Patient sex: M
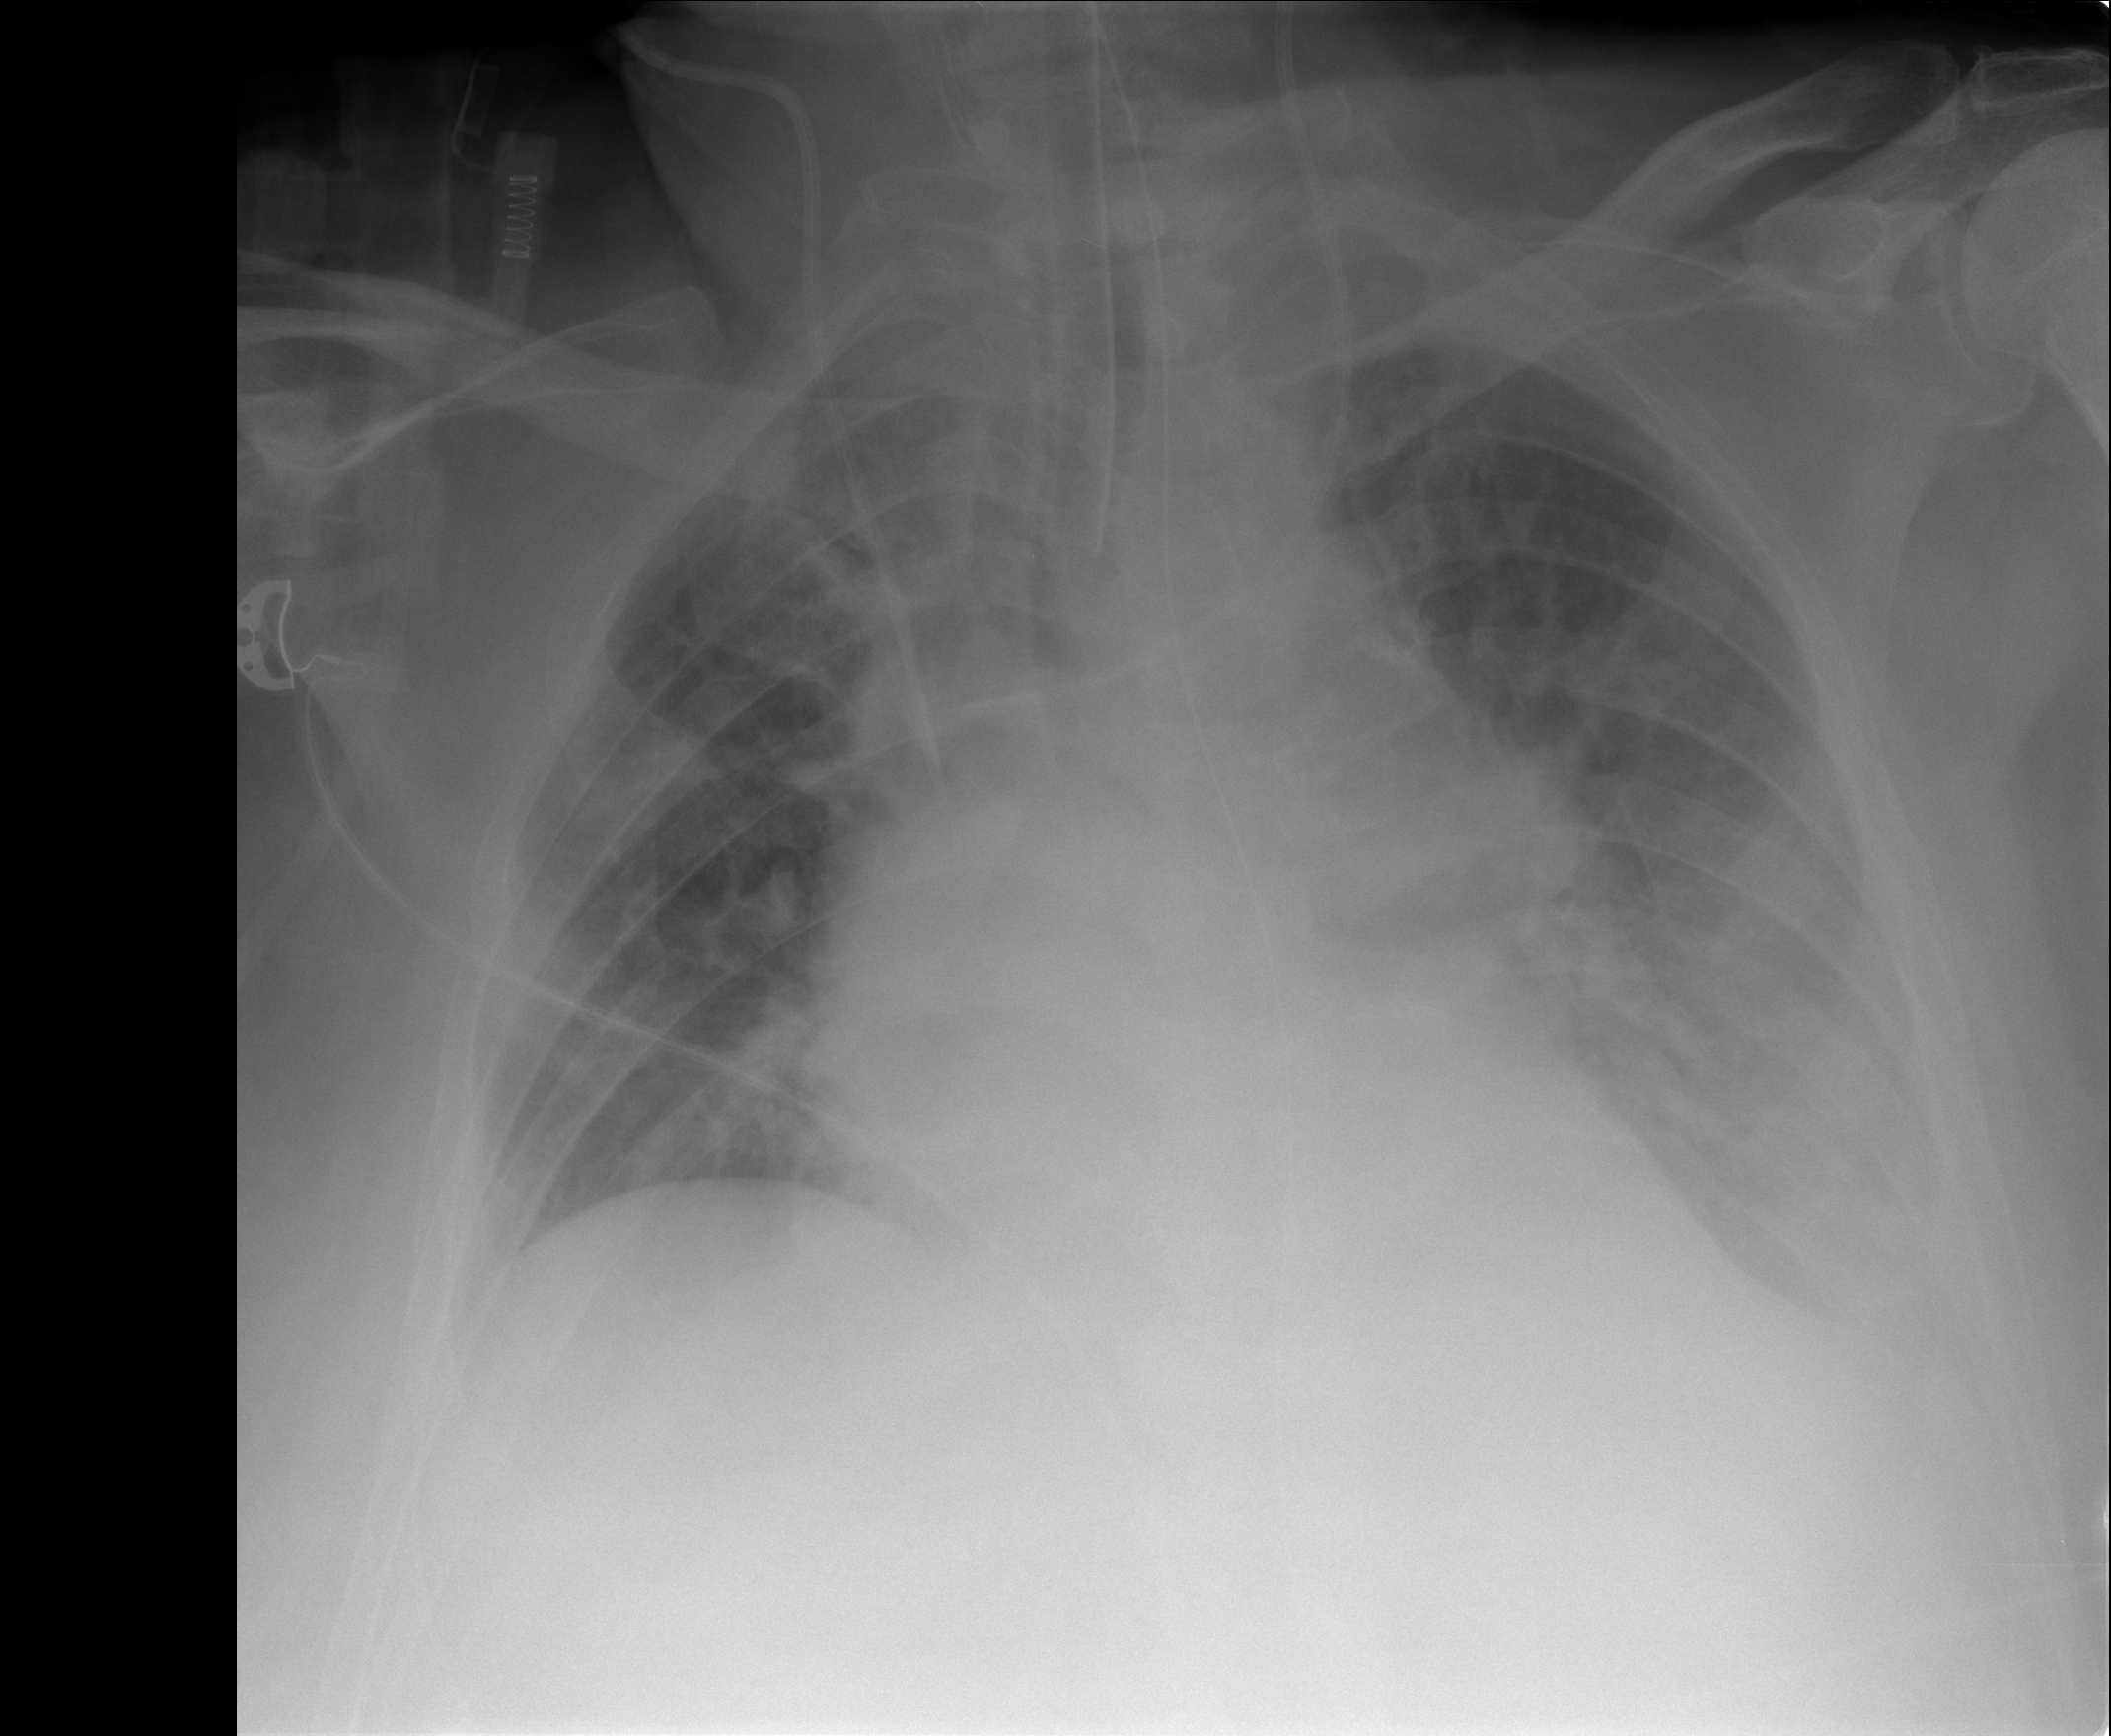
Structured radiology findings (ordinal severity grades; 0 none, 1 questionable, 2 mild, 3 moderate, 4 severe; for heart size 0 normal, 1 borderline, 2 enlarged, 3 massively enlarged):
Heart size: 2
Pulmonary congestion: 3
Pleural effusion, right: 0
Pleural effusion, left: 2
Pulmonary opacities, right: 2
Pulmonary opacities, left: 2
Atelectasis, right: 2
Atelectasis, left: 2